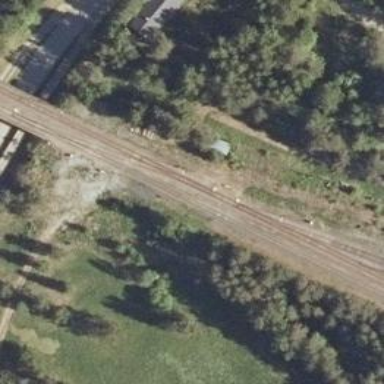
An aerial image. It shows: Continuous rail for railway.